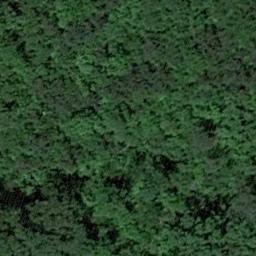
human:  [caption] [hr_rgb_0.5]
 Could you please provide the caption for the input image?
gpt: There is a bare lands in this forest .

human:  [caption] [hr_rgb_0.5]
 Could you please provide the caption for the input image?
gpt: The forest is full of green trees .

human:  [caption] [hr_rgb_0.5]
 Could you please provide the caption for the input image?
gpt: Many green trees are in a forest .

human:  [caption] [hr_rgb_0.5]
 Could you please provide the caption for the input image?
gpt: The forest has a lot of dense green trees of different color depths .

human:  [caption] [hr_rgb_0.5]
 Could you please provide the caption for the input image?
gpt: A dense forest with many green trees .